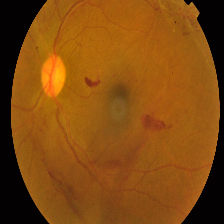
Diabetic retinopathy grade: Proliferative DR